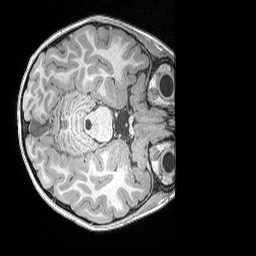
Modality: T1w
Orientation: axial
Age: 5
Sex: male
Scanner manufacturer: siemens
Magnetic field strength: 3 T
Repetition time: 2.53 s
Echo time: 0.00164 s